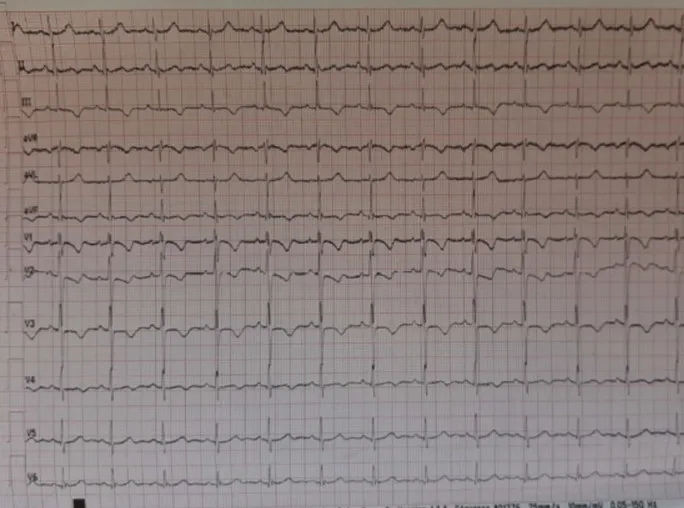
electrocardiogram showing S1Q3 aspect, incomplete right bundle branch block, anteroseptoapical and inferior negative T wave.
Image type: electrography (ekg)